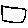
Label: square